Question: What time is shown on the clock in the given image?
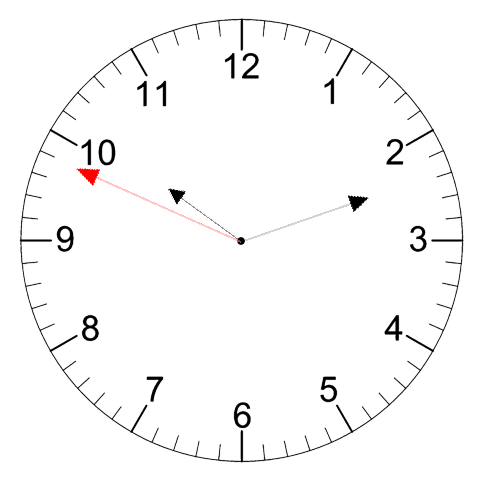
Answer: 10:11:49